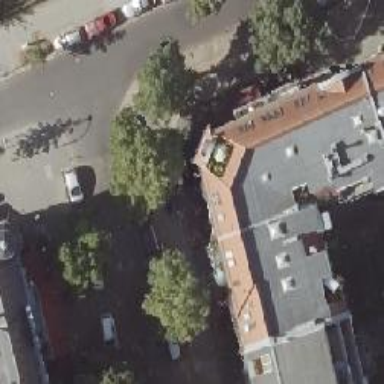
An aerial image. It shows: Restaurant.